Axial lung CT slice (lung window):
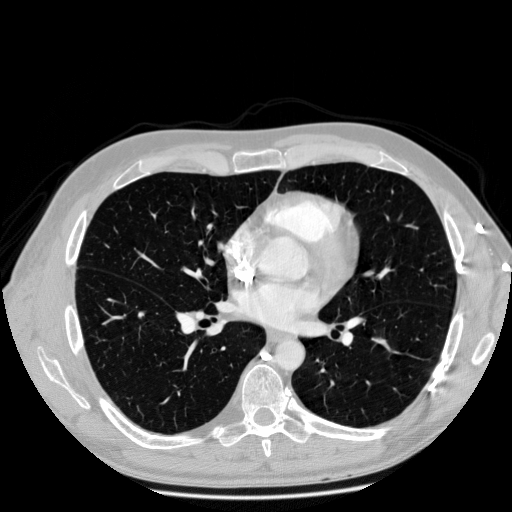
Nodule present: no